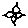
Label: flower